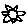
Label: sun